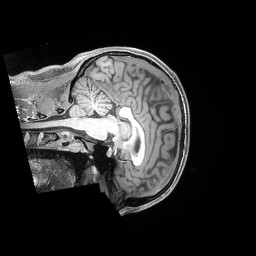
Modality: T1w
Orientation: sagittal
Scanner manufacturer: siemens
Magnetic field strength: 3 T
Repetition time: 2.4 s
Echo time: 0.00222 s